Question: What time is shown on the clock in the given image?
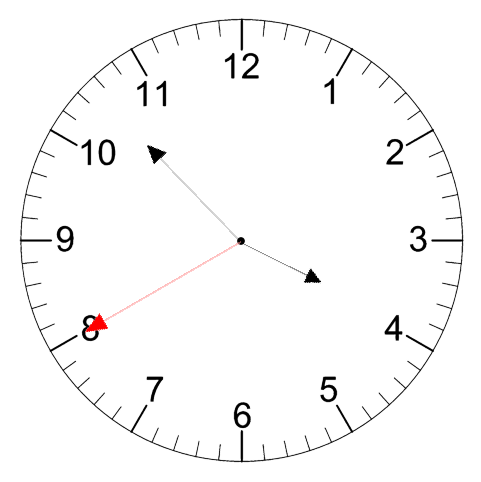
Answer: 03:52:40